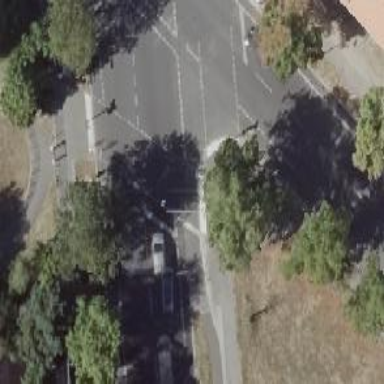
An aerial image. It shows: Road crossing with traffic signals.